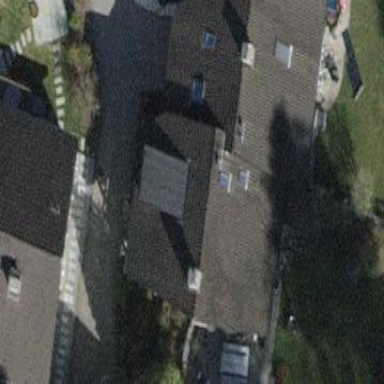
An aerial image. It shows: Simple house.